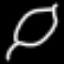
Label: leaf